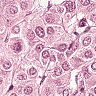
Metastatic tissue present: yes